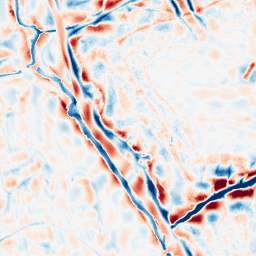
Category: wavelet
Decomposition family: wavelet_biorthogonal
Decomposition parameters: wavelet: bior3.5
level: 4
Upsampling method: cubic_catmull_rom
Upsampling parameters: scale: 8
Upsampling scale: 8